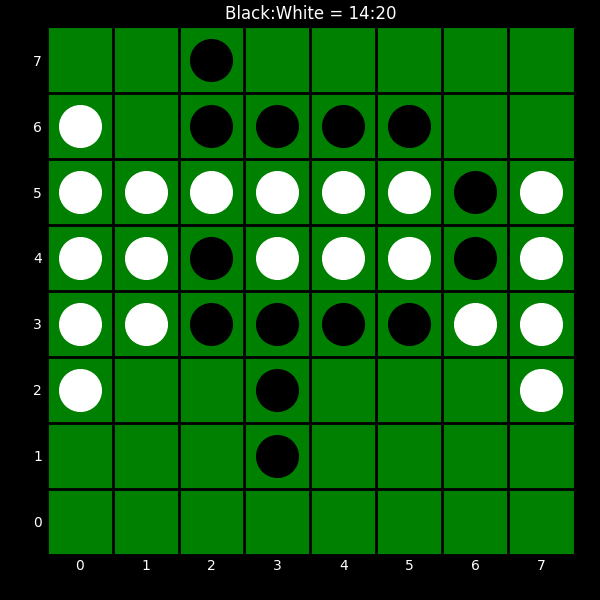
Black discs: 14
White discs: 20